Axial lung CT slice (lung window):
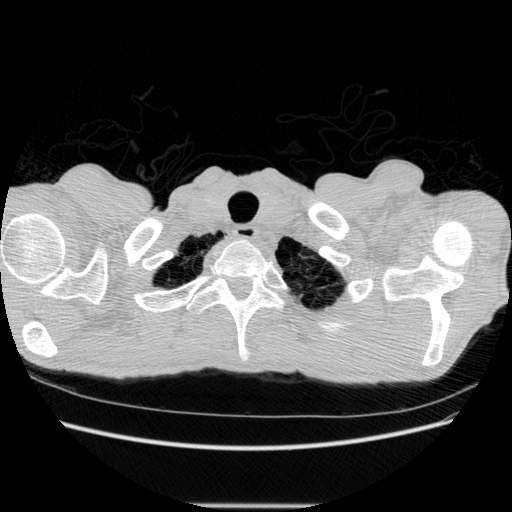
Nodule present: no